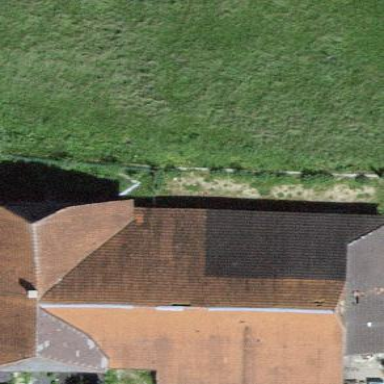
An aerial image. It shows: Farm building.